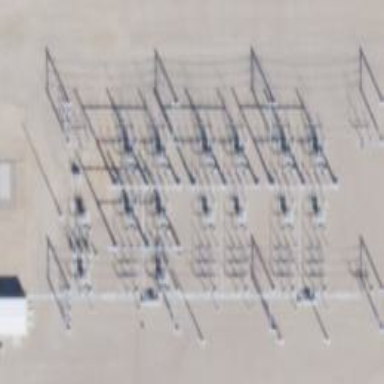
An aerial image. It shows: Switch for power supply.